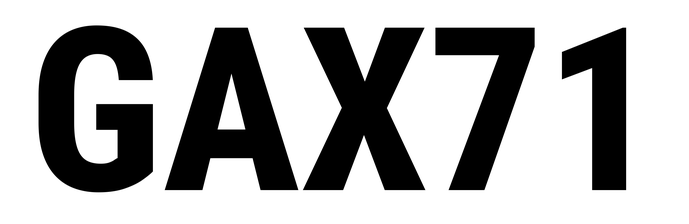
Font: Roboto_Condensed_ExtraBold